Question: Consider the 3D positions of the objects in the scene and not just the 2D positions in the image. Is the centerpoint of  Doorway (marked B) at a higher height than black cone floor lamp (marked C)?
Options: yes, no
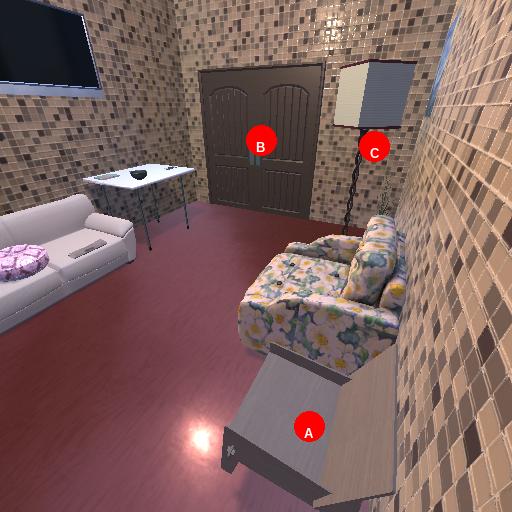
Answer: yes